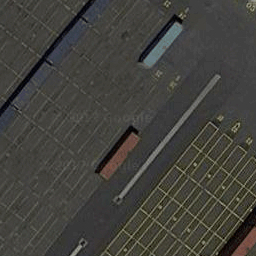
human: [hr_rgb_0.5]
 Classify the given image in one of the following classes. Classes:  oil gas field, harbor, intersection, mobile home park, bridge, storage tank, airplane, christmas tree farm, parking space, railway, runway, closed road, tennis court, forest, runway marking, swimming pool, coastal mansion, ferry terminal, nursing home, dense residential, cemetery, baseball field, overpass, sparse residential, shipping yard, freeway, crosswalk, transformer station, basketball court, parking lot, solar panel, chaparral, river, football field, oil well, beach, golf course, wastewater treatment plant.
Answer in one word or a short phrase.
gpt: shipping yard